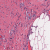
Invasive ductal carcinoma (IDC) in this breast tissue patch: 0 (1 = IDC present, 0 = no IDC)